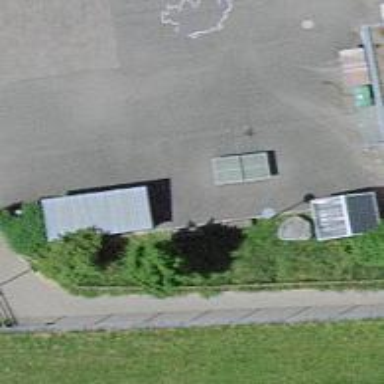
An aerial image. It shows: Pitch for leisure activities.